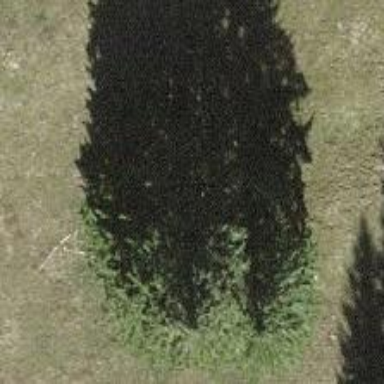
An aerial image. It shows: Needle-leaved tree in nature.